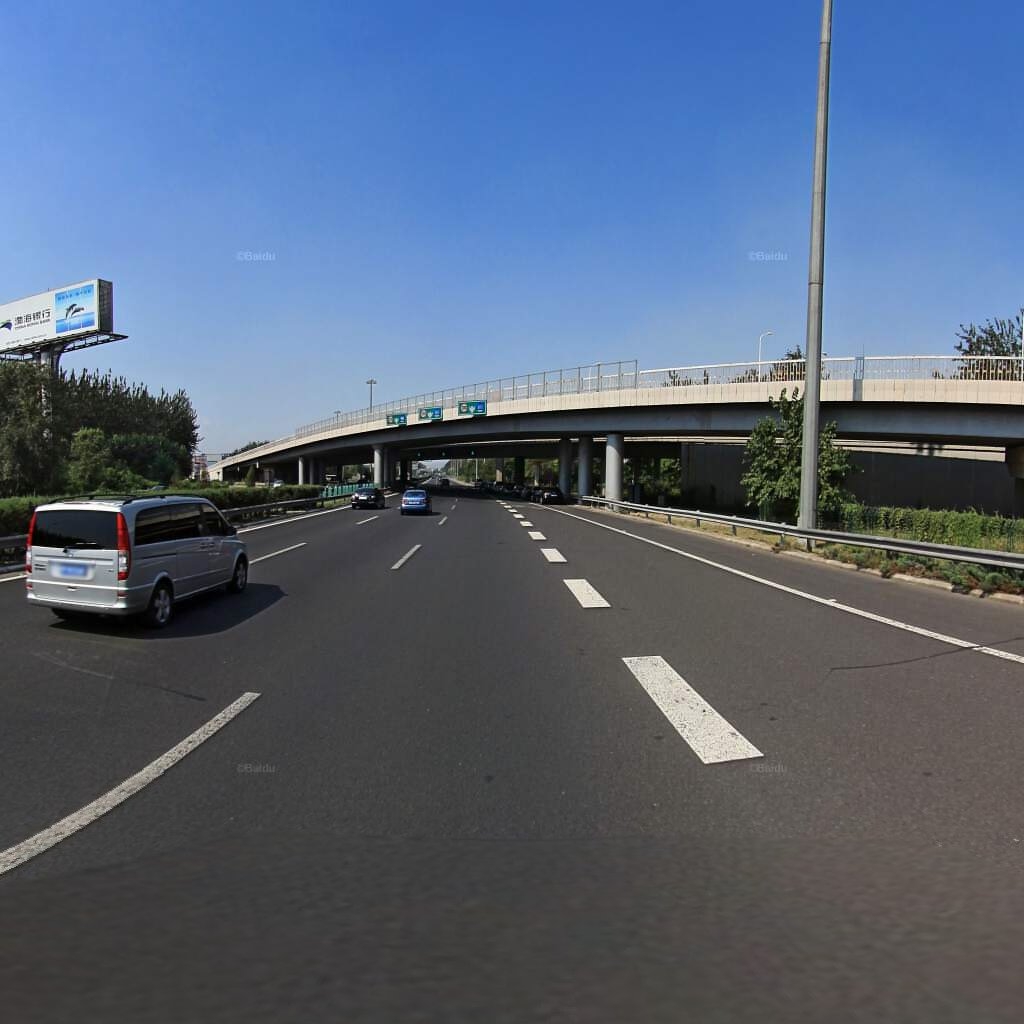
Region: Chaoyang
Road damage annotations: transverse patch, transverse patch